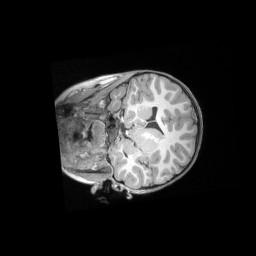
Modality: T1w
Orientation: coronal
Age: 6
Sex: male
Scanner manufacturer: siemens
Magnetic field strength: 3 T
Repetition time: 2.53 s
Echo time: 0.00164 s